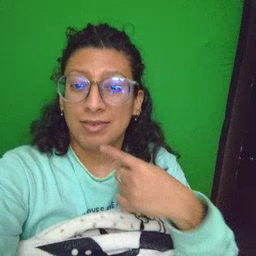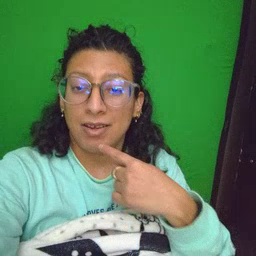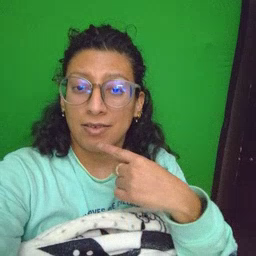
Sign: say